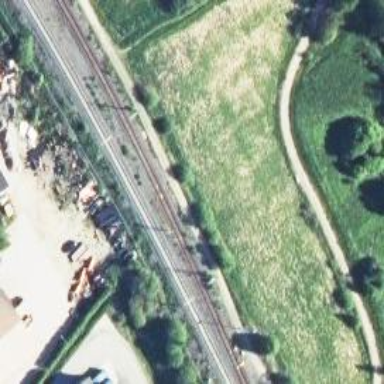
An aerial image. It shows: Railway signal.